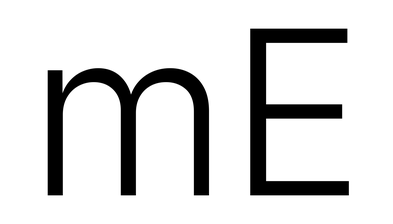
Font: Inter_Light